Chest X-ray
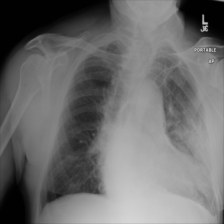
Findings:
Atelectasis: negative
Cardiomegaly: positive
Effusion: negative
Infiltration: positive
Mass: negative
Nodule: negative
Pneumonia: negative
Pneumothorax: negative
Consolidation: positive
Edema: negative
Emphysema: negative
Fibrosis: negative
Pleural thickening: negative
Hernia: negative